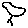
Label: bird